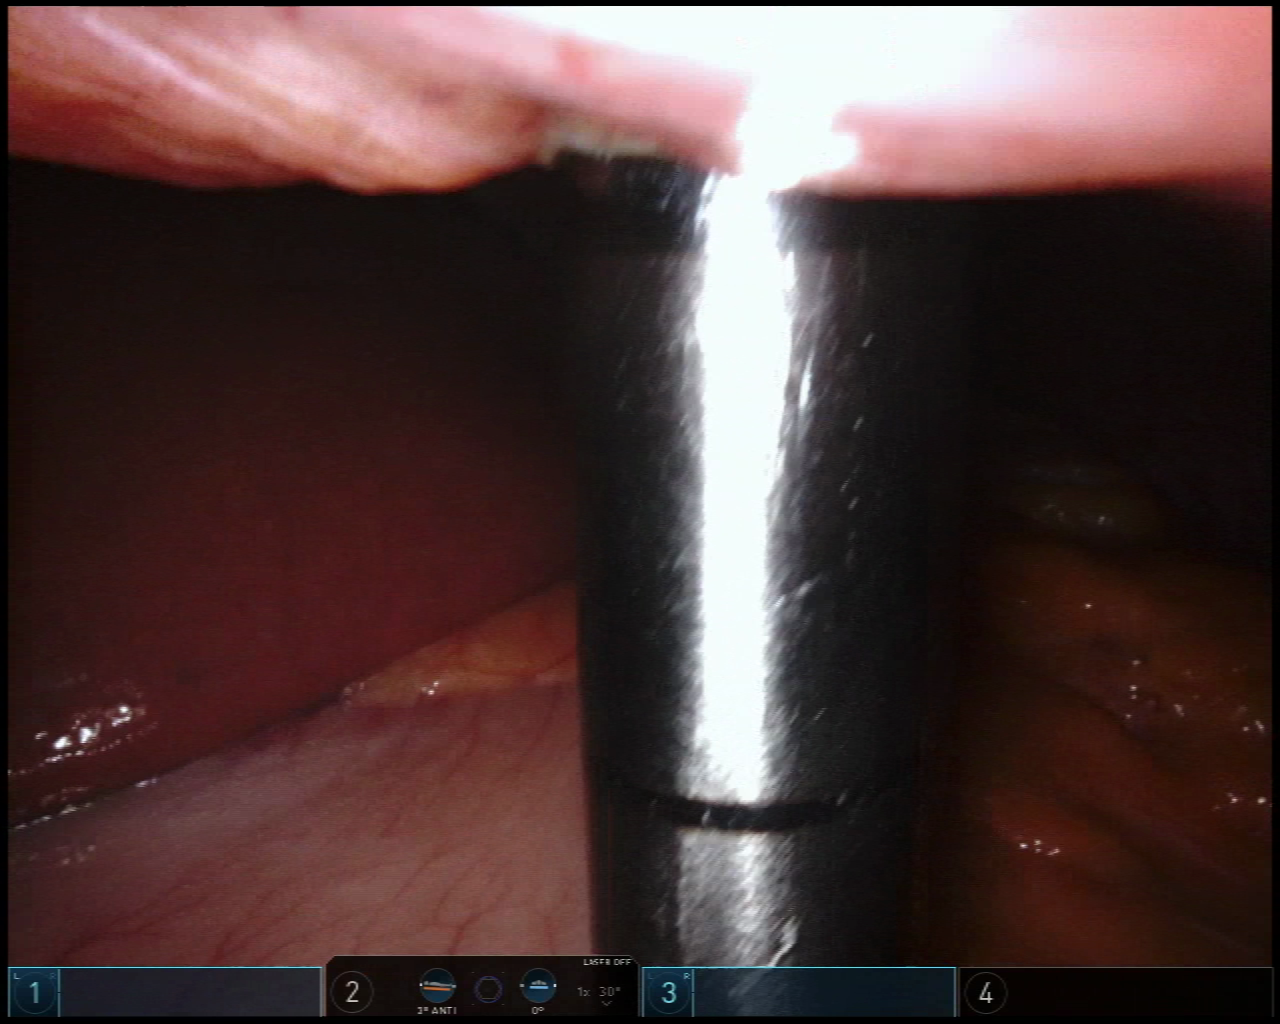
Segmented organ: liver
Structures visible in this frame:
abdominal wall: yes
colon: no
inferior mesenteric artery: no
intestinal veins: no
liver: yes
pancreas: no
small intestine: no
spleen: no
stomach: yes
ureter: no
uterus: no
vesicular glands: no